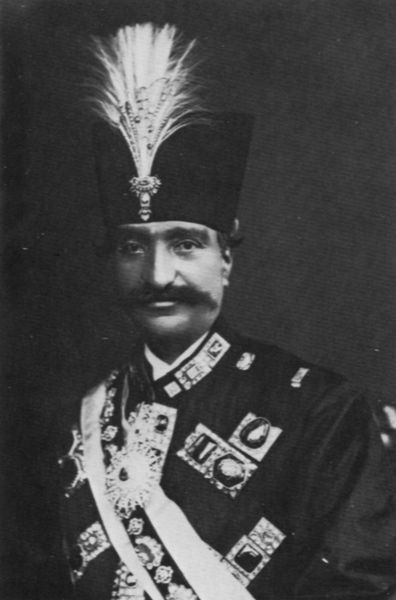
Titel: Naser Od Din (1831-1896), Schah von Persien seit 1848
Künstler: Atelier Nadar
Institution: unbekannt
Schlagwörter: dunkel, feder, mann, schatten, weiß, grau, hell, hut, licht, nase, profil, schwarz, blick, bart, mütze, schnurrbart, augen, falten, federn, gesicht, kragen, bildnis, portrait, porträt, sitzend, augenbrauen, frontal, federbusch, schärpe, kopfbedeckung, lächeln, haltung, könig, schnäuzer, schnauzbart, foto, fotografie, photographie, orient, uniform, soldat, abzeichen, offizier, orden, scherpe, armee, photo, arabisch, krieger, porträ, indien, türkei, sultan, fes, türke, nadar, inder, brosch, gesiciht, herrschen´r, pascha